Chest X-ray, AP view. Patient: 78 years old, sex M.
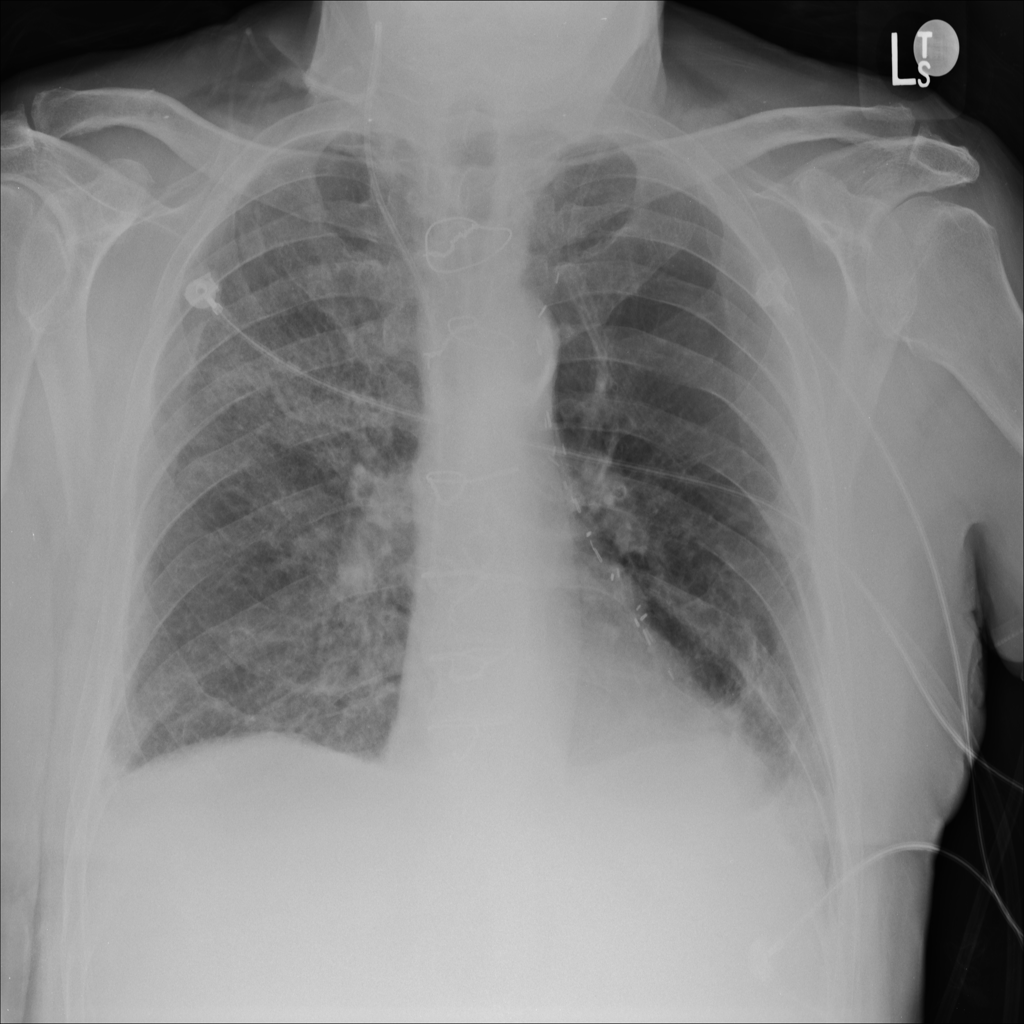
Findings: Infiltration